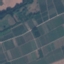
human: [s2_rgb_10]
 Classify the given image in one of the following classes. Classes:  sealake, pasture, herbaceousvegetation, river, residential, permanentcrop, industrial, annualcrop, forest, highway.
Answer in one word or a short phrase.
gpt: PermanentCrop